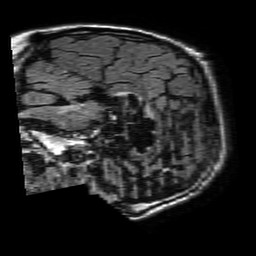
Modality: FLAIR
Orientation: sagittal
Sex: male
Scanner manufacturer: philips
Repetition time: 11 s
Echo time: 0.125 s